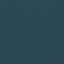
Land use / land cover: SeaLake